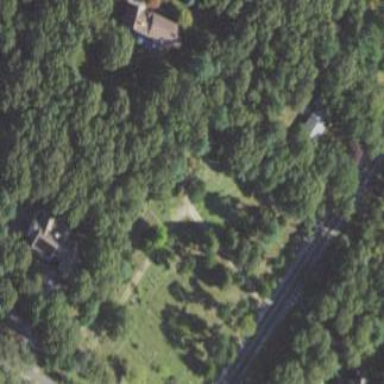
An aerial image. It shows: Cemetery.